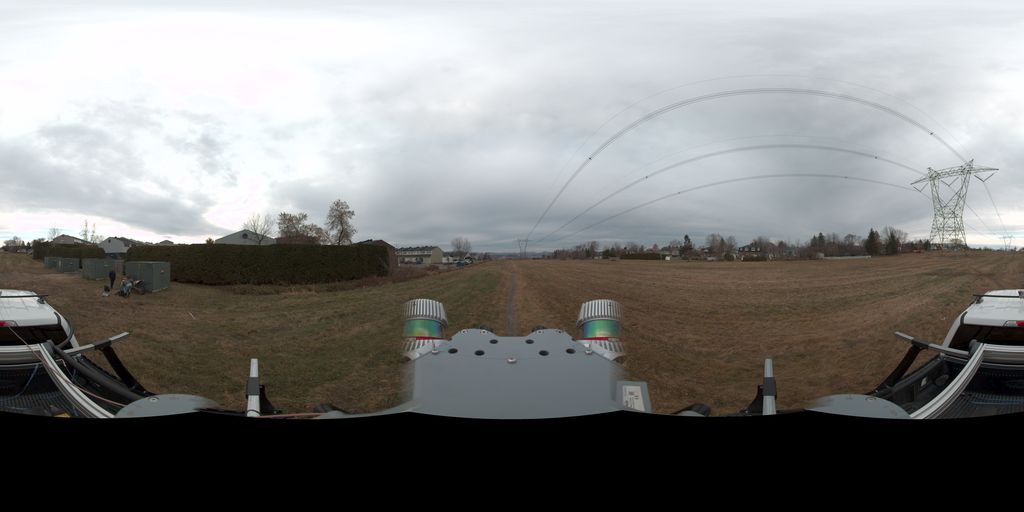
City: quebec_city